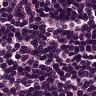
Metastatic tissue present: no